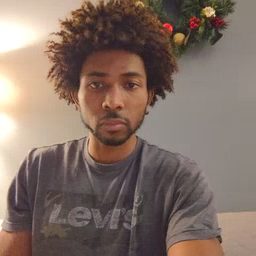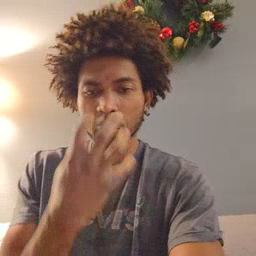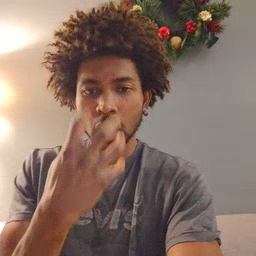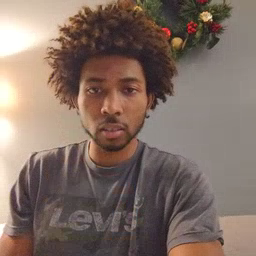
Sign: mad